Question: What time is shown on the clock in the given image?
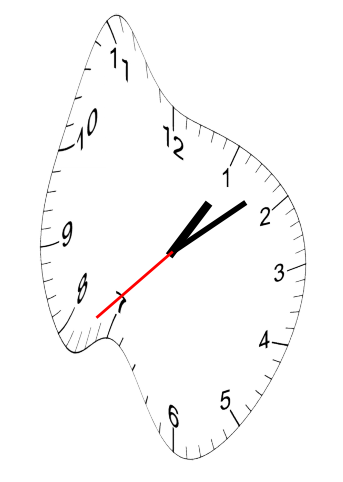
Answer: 01:08:38